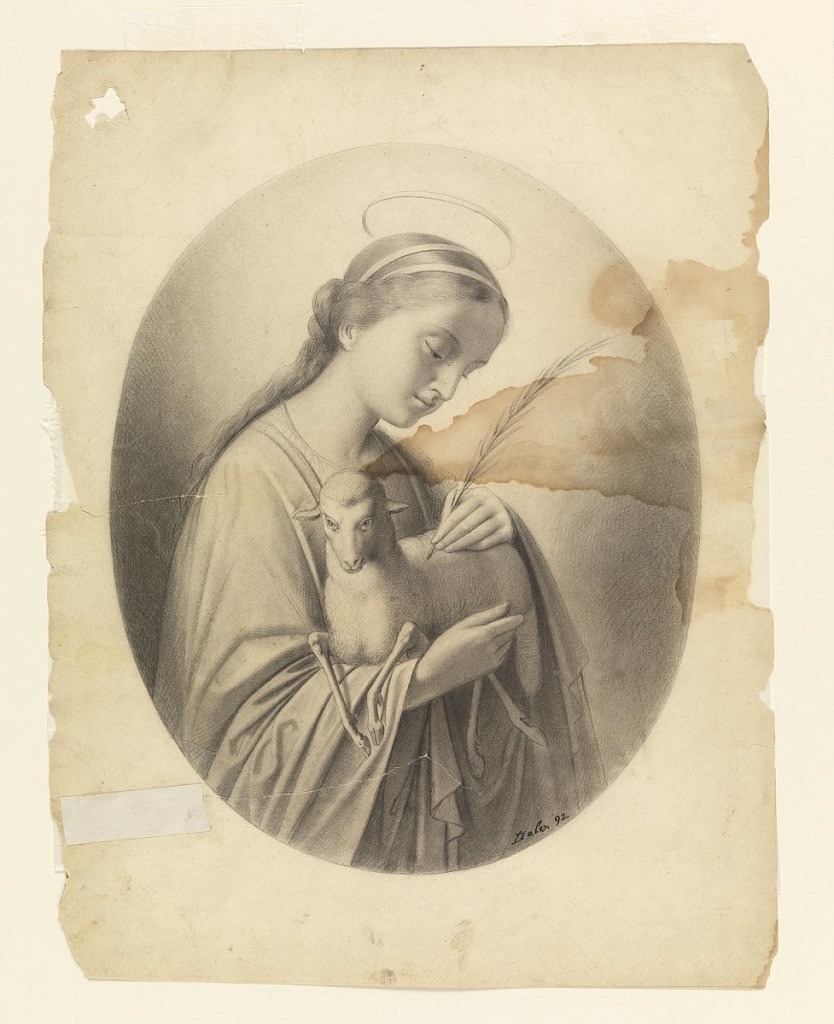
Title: Saint Agnes
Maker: Leon Dabo, American, 1868–1960
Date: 1892
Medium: Charcoal on cream wove paper
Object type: Drawing
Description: Within oval format, saint is seen facing half-right, holding a lamb in her arms and the palm of her martyrdom in her left hand. Halo over her head, and gaze is directed downward.